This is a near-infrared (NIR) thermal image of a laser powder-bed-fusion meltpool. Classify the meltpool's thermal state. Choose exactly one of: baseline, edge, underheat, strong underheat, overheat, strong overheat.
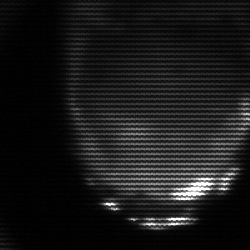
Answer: edge